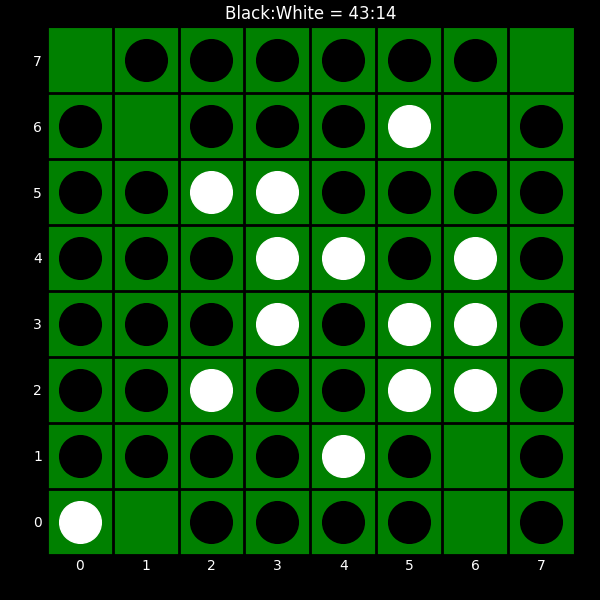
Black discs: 43
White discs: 14